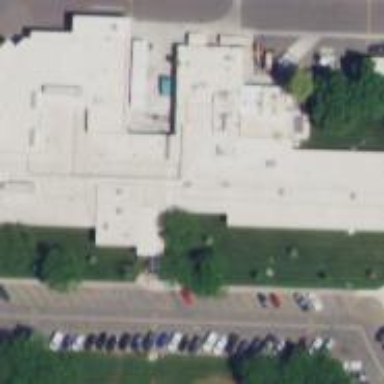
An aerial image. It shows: Hospital building.